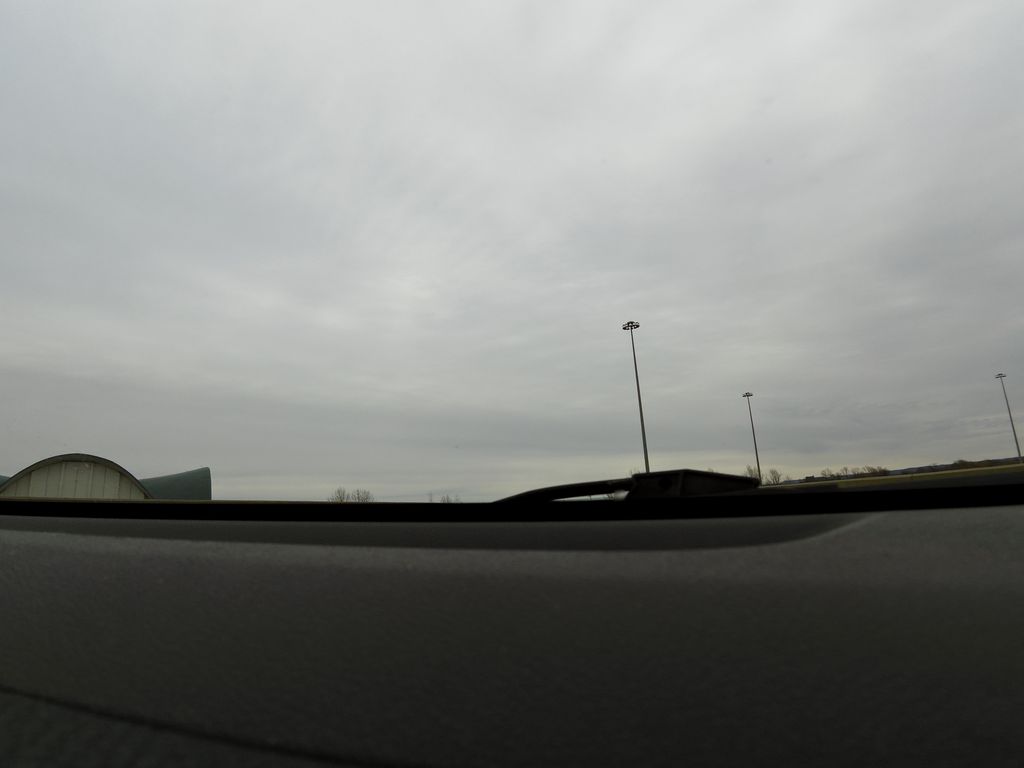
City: hamilton